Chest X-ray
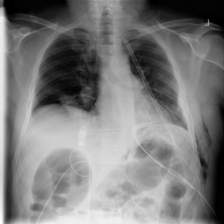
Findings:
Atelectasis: positive
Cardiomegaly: negative
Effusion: negative
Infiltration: negative
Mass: negative
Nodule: negative
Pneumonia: negative
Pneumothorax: positive
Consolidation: negative
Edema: negative
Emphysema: negative
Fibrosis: negative
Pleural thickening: negative
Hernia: negative